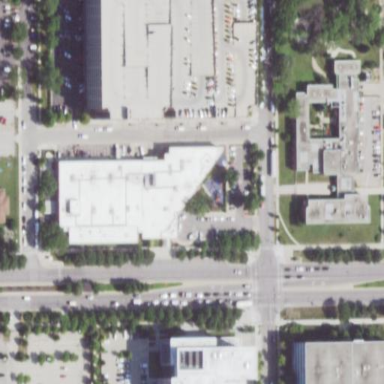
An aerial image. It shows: Building.